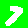
Digit: 7